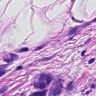
Metastatic tissue present: yes